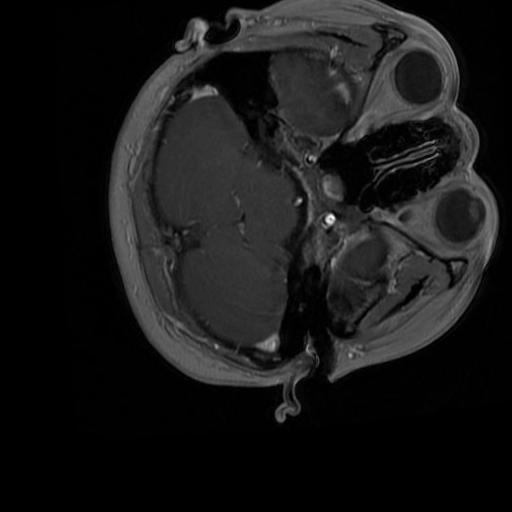
Label: brain_tumor